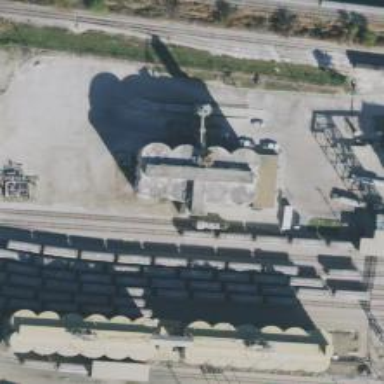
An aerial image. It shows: Railway siding for service.